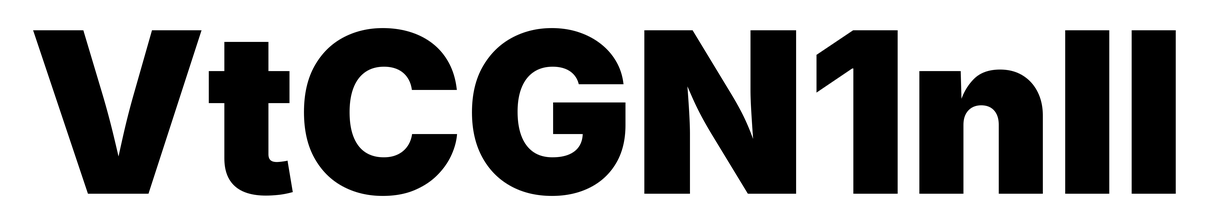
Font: Inter_Black